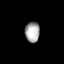
Tissue: lung
Cell type: Epithelial cells
Senescence score: 0.09902
Nuclear area (px): 296
Mean DAPI intensity: 166.041